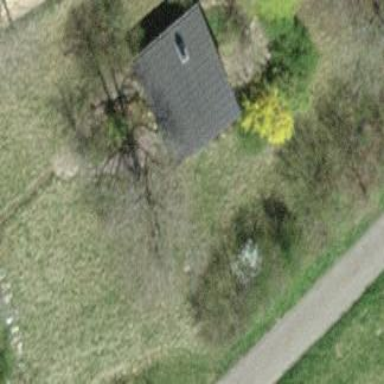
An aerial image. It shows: Detached building.